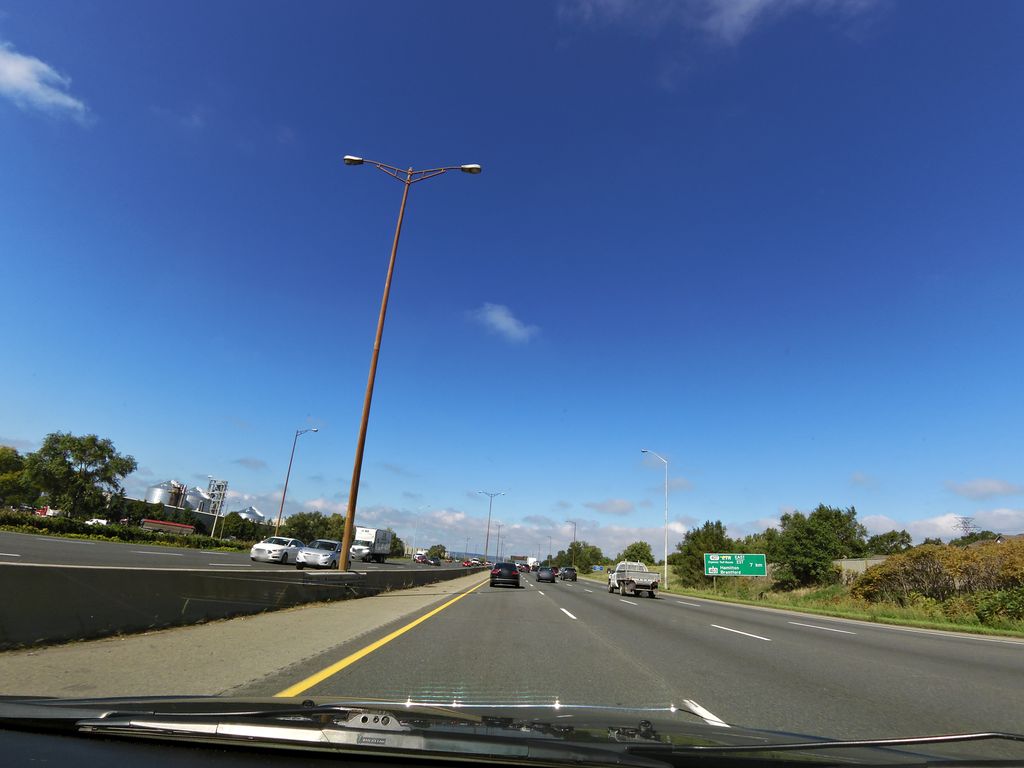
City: hamilton